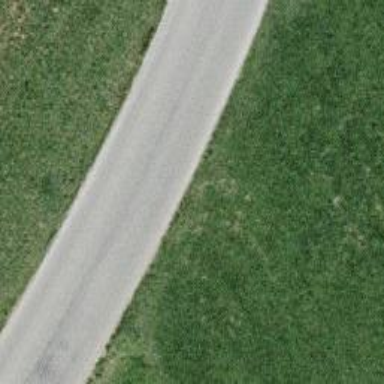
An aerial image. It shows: Unclassified road.